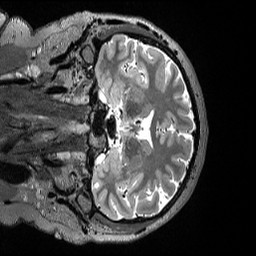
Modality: T2w
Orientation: coronal
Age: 41
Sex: female
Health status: healthy
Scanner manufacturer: siemens
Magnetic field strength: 3 T
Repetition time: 3.2 s
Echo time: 0.563 s